Interaction volume radius: 10 \u00c5
Interaction volume height: 10 \u00c5
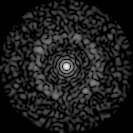
Disorder parameter: 0.856